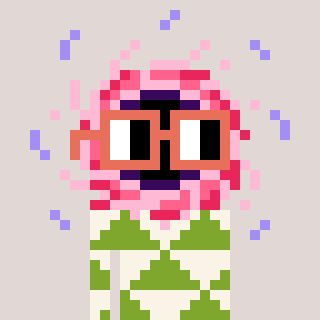
a pixel art character with square orange glasses, a blackhole-shaped head and a slimegreen-colored body on a warm background